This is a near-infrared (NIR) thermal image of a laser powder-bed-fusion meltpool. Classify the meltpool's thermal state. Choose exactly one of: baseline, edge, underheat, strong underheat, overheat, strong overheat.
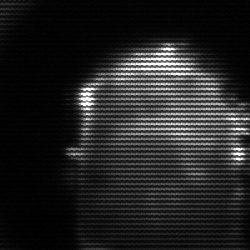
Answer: baseline